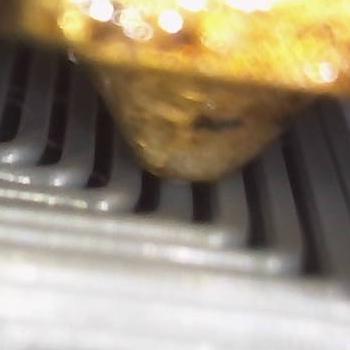
Flow rate: 69%